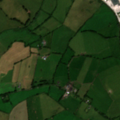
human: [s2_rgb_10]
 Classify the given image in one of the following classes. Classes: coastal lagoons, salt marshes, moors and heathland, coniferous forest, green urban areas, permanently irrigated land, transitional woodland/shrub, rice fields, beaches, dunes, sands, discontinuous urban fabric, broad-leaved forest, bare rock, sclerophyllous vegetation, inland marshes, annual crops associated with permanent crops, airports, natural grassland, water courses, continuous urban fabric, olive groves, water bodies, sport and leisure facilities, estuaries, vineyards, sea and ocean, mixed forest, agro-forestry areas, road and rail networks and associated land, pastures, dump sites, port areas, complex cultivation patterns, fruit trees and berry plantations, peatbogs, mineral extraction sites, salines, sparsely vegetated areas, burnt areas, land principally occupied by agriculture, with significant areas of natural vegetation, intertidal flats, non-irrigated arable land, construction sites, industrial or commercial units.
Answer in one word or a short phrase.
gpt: mineral extraction sites, pastures